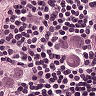
Metastatic tissue present: yes